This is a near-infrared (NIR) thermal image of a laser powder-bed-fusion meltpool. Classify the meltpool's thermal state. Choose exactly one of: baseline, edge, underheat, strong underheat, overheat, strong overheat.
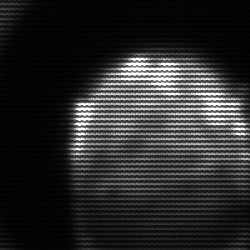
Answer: edge